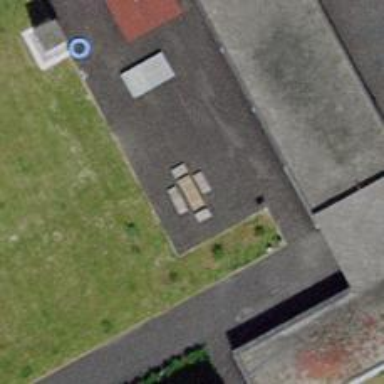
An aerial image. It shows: Picnic table located in leisure land area.